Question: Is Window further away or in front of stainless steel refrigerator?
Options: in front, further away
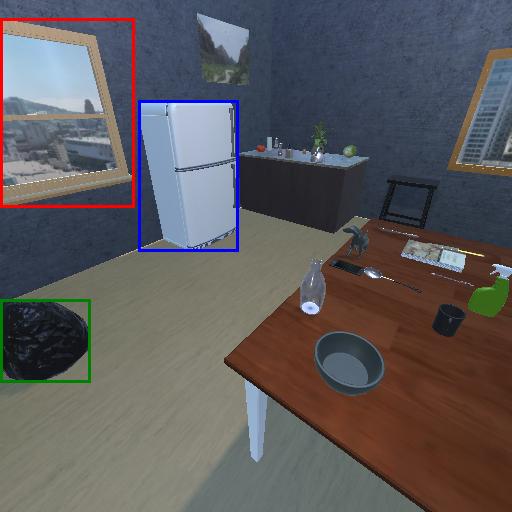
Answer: in front